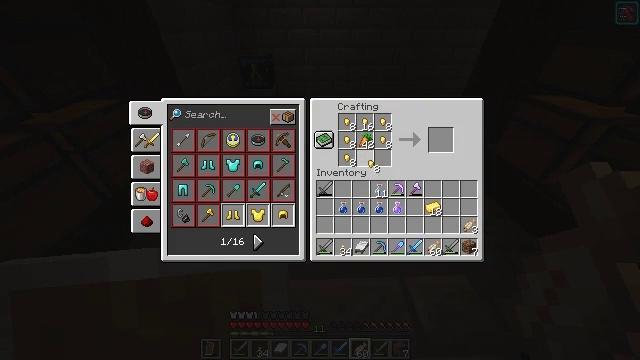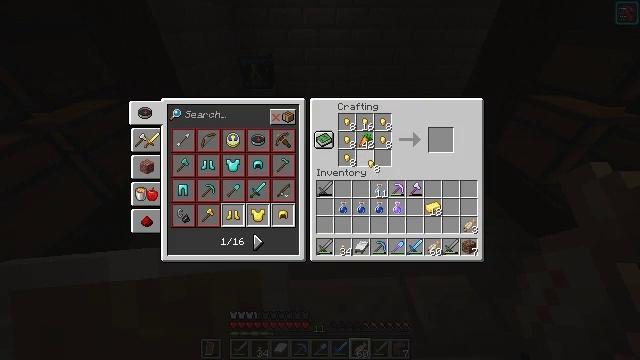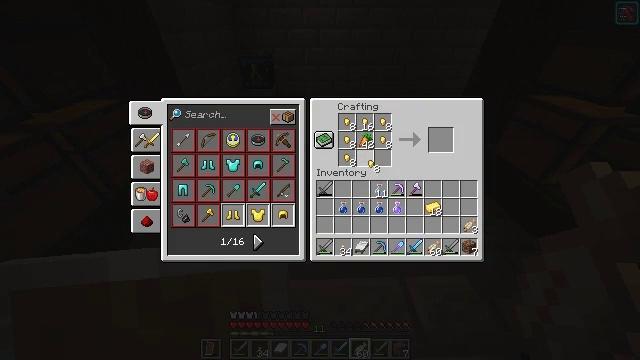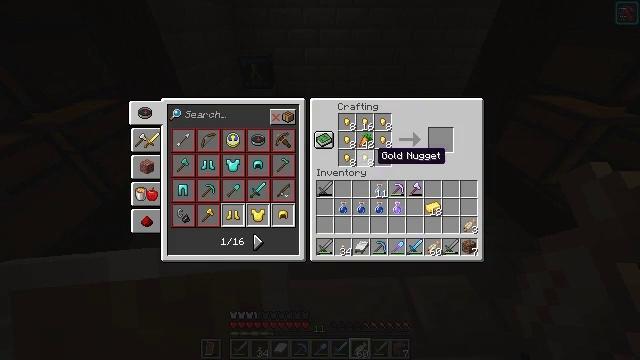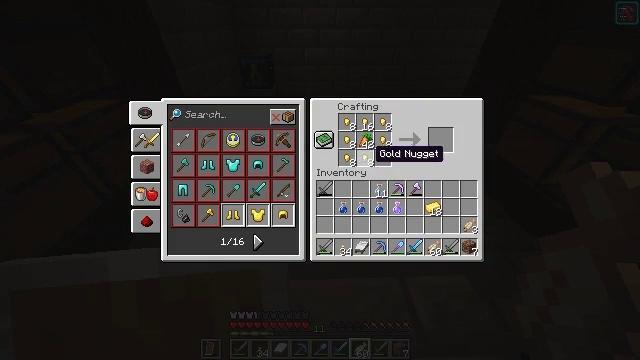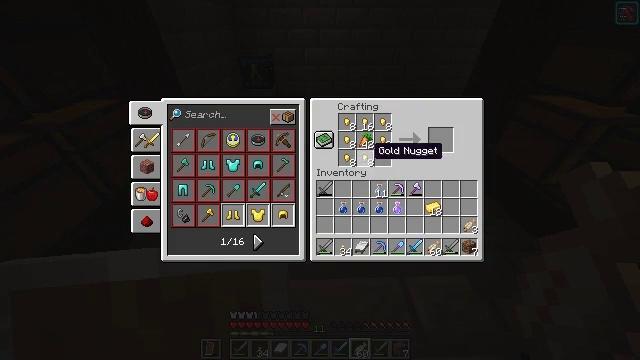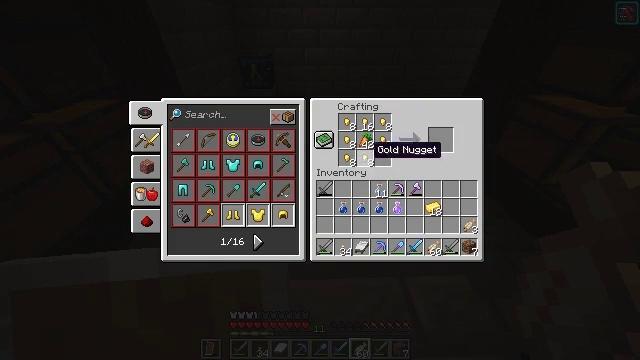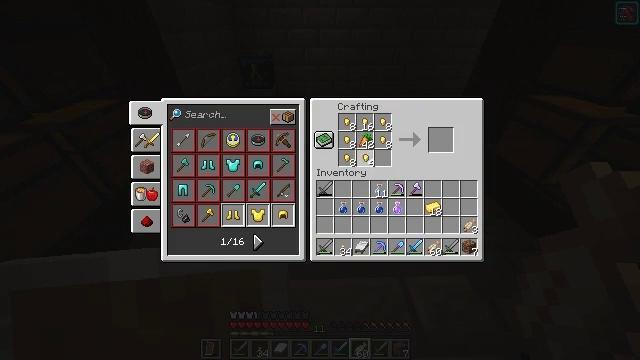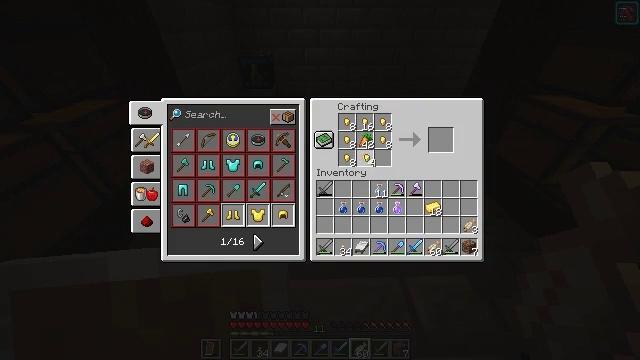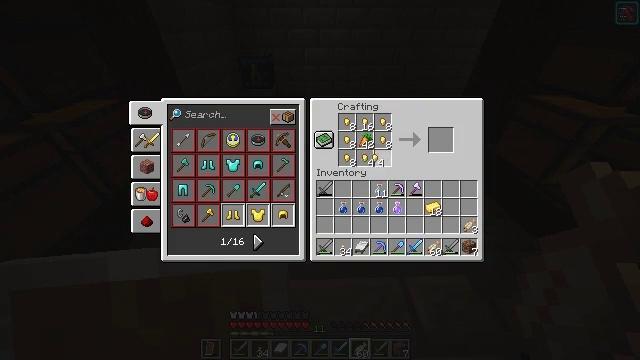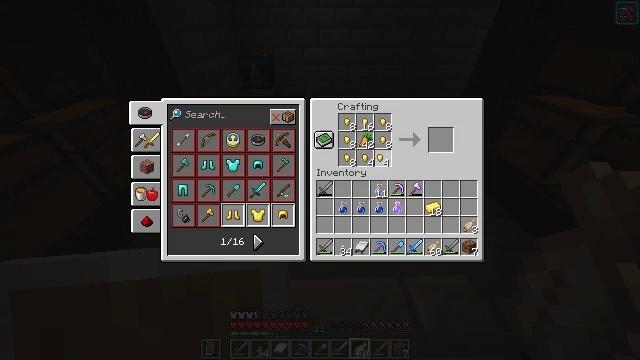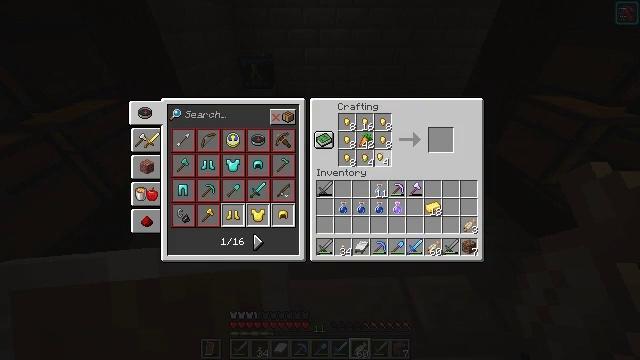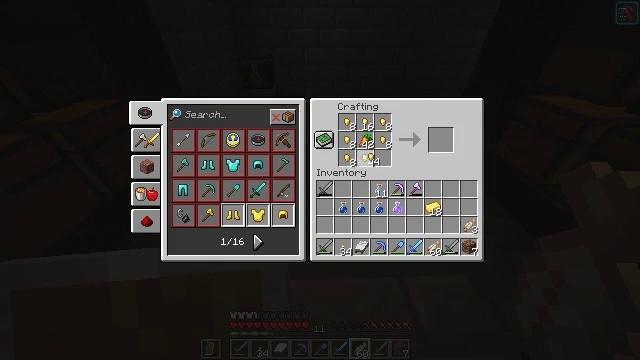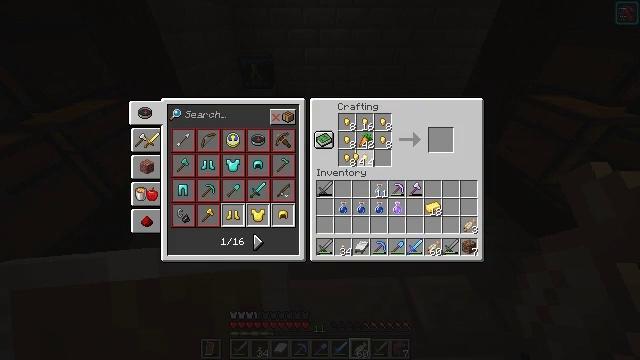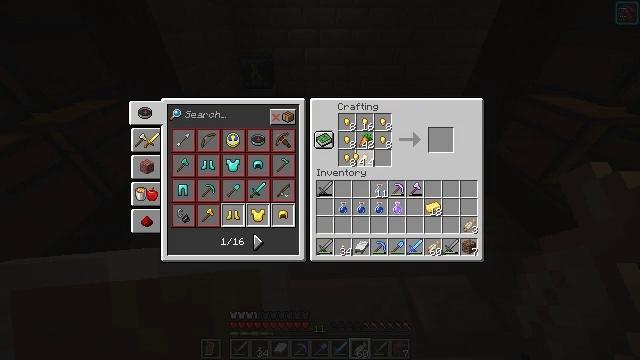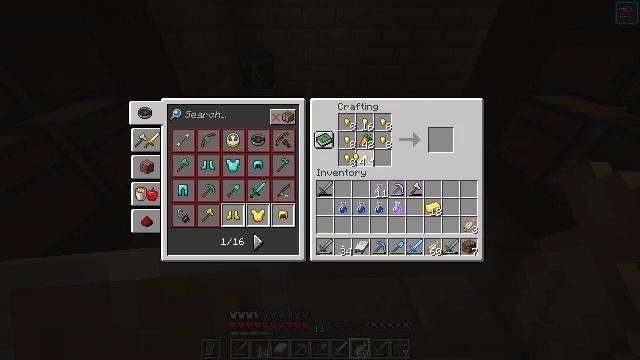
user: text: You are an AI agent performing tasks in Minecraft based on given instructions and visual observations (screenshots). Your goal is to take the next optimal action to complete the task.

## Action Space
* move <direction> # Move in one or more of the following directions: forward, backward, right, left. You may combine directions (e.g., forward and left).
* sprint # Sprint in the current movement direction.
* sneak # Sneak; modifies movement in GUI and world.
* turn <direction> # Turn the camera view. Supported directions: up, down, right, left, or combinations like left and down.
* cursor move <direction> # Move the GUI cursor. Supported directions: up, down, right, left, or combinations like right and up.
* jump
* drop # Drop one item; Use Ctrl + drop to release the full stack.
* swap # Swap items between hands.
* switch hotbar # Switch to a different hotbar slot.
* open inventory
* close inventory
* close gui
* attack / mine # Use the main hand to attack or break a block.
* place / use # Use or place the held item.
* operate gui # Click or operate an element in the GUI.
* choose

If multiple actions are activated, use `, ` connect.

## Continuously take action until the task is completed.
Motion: motion action
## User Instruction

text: Take gold nuggets and a carrot to craft a golden carrot.
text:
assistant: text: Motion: no_op
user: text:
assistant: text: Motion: operate gui
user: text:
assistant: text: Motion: no_op
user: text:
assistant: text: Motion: no_op
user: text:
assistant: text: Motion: no_op
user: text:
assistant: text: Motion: no_op
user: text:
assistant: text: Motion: choose
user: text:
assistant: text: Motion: choose
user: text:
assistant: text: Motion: cursor move right
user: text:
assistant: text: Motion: no_op
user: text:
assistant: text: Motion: no_op
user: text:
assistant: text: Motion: cursor move left
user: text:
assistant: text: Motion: cursor move left
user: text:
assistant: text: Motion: no_op
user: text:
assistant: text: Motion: operate gui
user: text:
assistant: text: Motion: operate gui
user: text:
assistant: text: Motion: no_op
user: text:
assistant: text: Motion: no_op
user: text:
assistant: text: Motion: no_op
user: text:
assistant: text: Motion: no_op
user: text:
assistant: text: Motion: no_op
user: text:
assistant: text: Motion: no_op
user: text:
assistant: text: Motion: cursor move right and up
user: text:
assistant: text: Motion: cursor move up
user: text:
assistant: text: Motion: no_op
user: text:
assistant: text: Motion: no_op
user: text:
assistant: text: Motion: no_op
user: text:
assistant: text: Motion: choose
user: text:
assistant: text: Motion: choose
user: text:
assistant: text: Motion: cursor move down